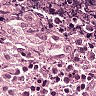
Metastatic tissue present: no